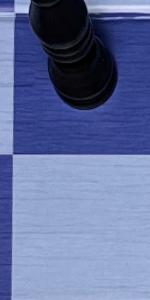
Label: Empty